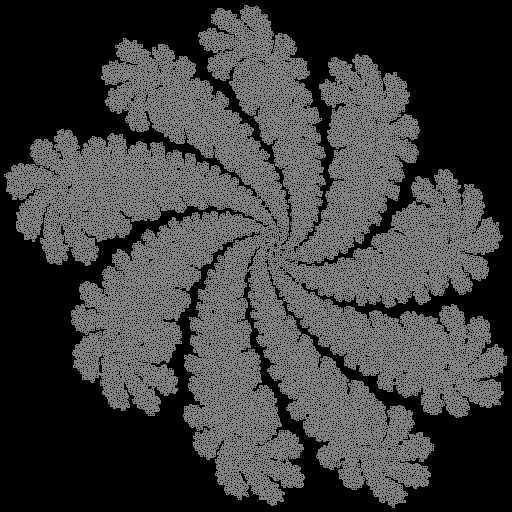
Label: flower